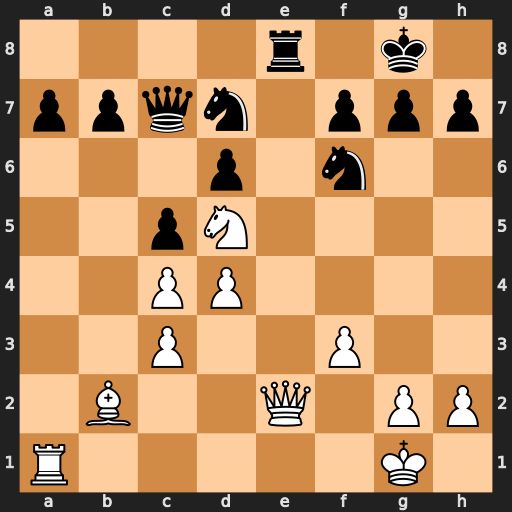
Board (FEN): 4r1k1/ppqn1ppp/3p1n2/2pN4/2PP4/2P2P2/1B2Q1PP/R5K1
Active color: w
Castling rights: -
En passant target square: -
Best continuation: Qxe8+ Nxe8 Nxc7